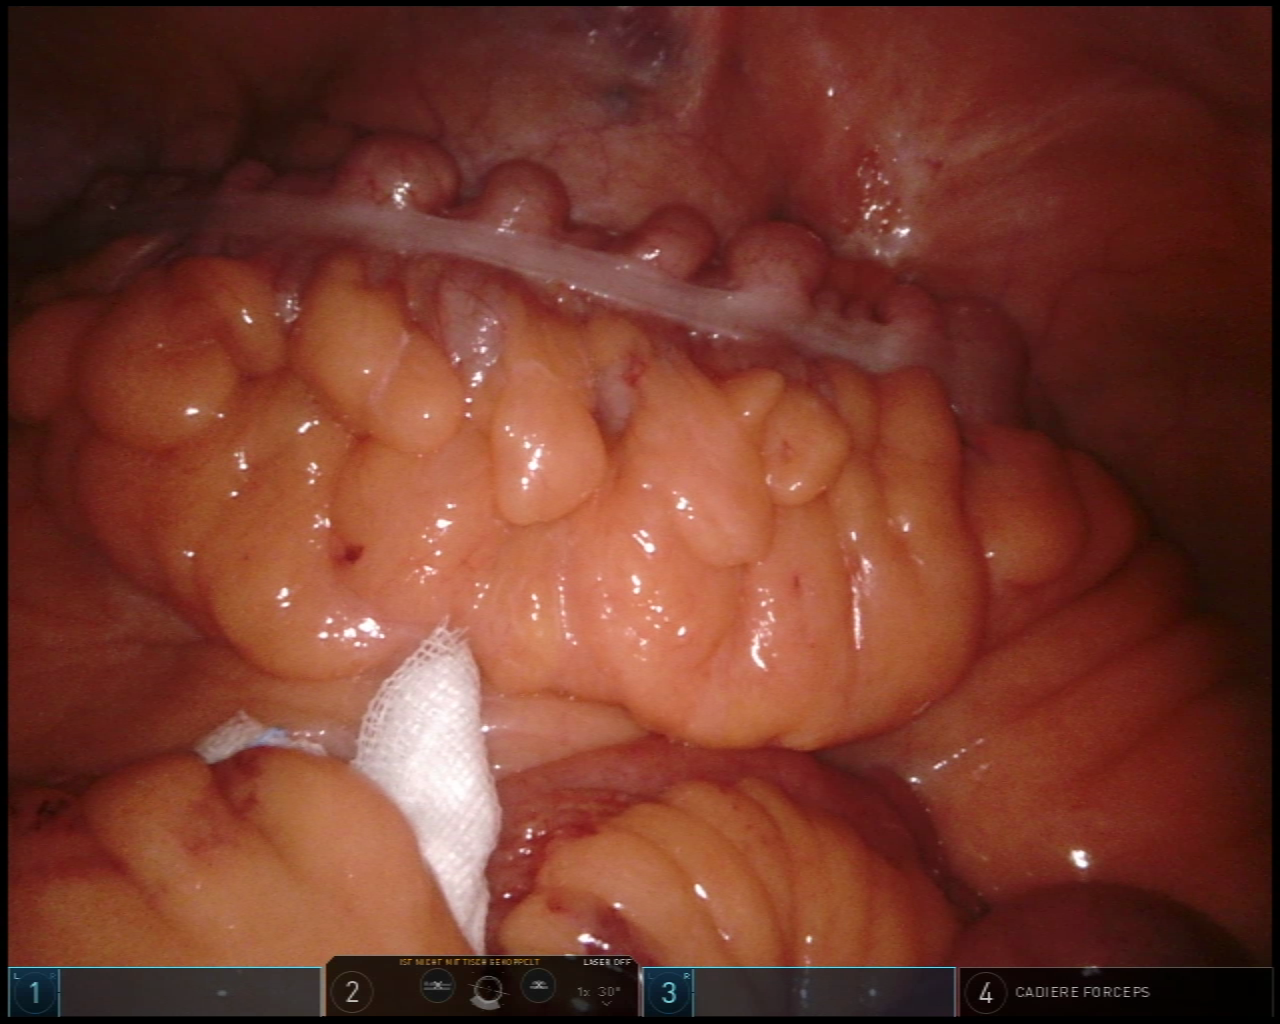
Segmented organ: colon
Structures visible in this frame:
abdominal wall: yes
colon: yes
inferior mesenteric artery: no
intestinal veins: no
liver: no
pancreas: no
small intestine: yes
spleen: no
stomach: no
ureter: no
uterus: no
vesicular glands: no